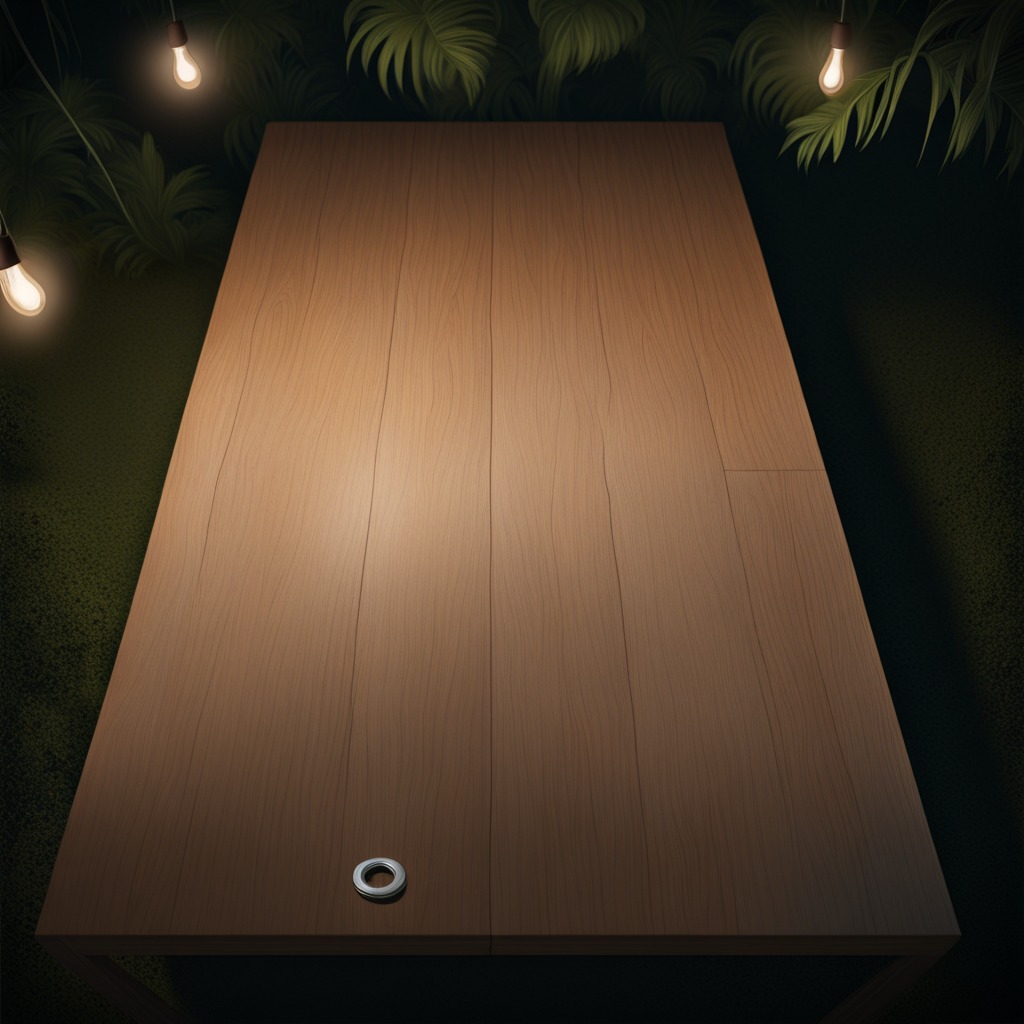
A flat metal washer is lying on the wooden table.